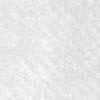
Label: no_change